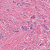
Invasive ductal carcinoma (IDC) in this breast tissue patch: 1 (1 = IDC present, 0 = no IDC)